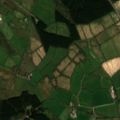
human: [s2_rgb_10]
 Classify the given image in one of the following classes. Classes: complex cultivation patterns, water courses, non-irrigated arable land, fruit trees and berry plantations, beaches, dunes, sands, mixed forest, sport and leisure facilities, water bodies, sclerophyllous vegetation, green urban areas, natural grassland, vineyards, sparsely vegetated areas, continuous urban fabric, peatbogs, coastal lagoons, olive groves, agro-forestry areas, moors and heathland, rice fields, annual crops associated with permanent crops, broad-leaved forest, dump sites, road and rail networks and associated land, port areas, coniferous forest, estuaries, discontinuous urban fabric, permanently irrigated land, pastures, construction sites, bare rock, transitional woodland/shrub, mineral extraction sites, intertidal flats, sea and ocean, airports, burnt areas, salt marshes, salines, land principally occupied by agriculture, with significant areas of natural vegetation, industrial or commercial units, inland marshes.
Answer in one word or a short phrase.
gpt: pastures, coniferous forest